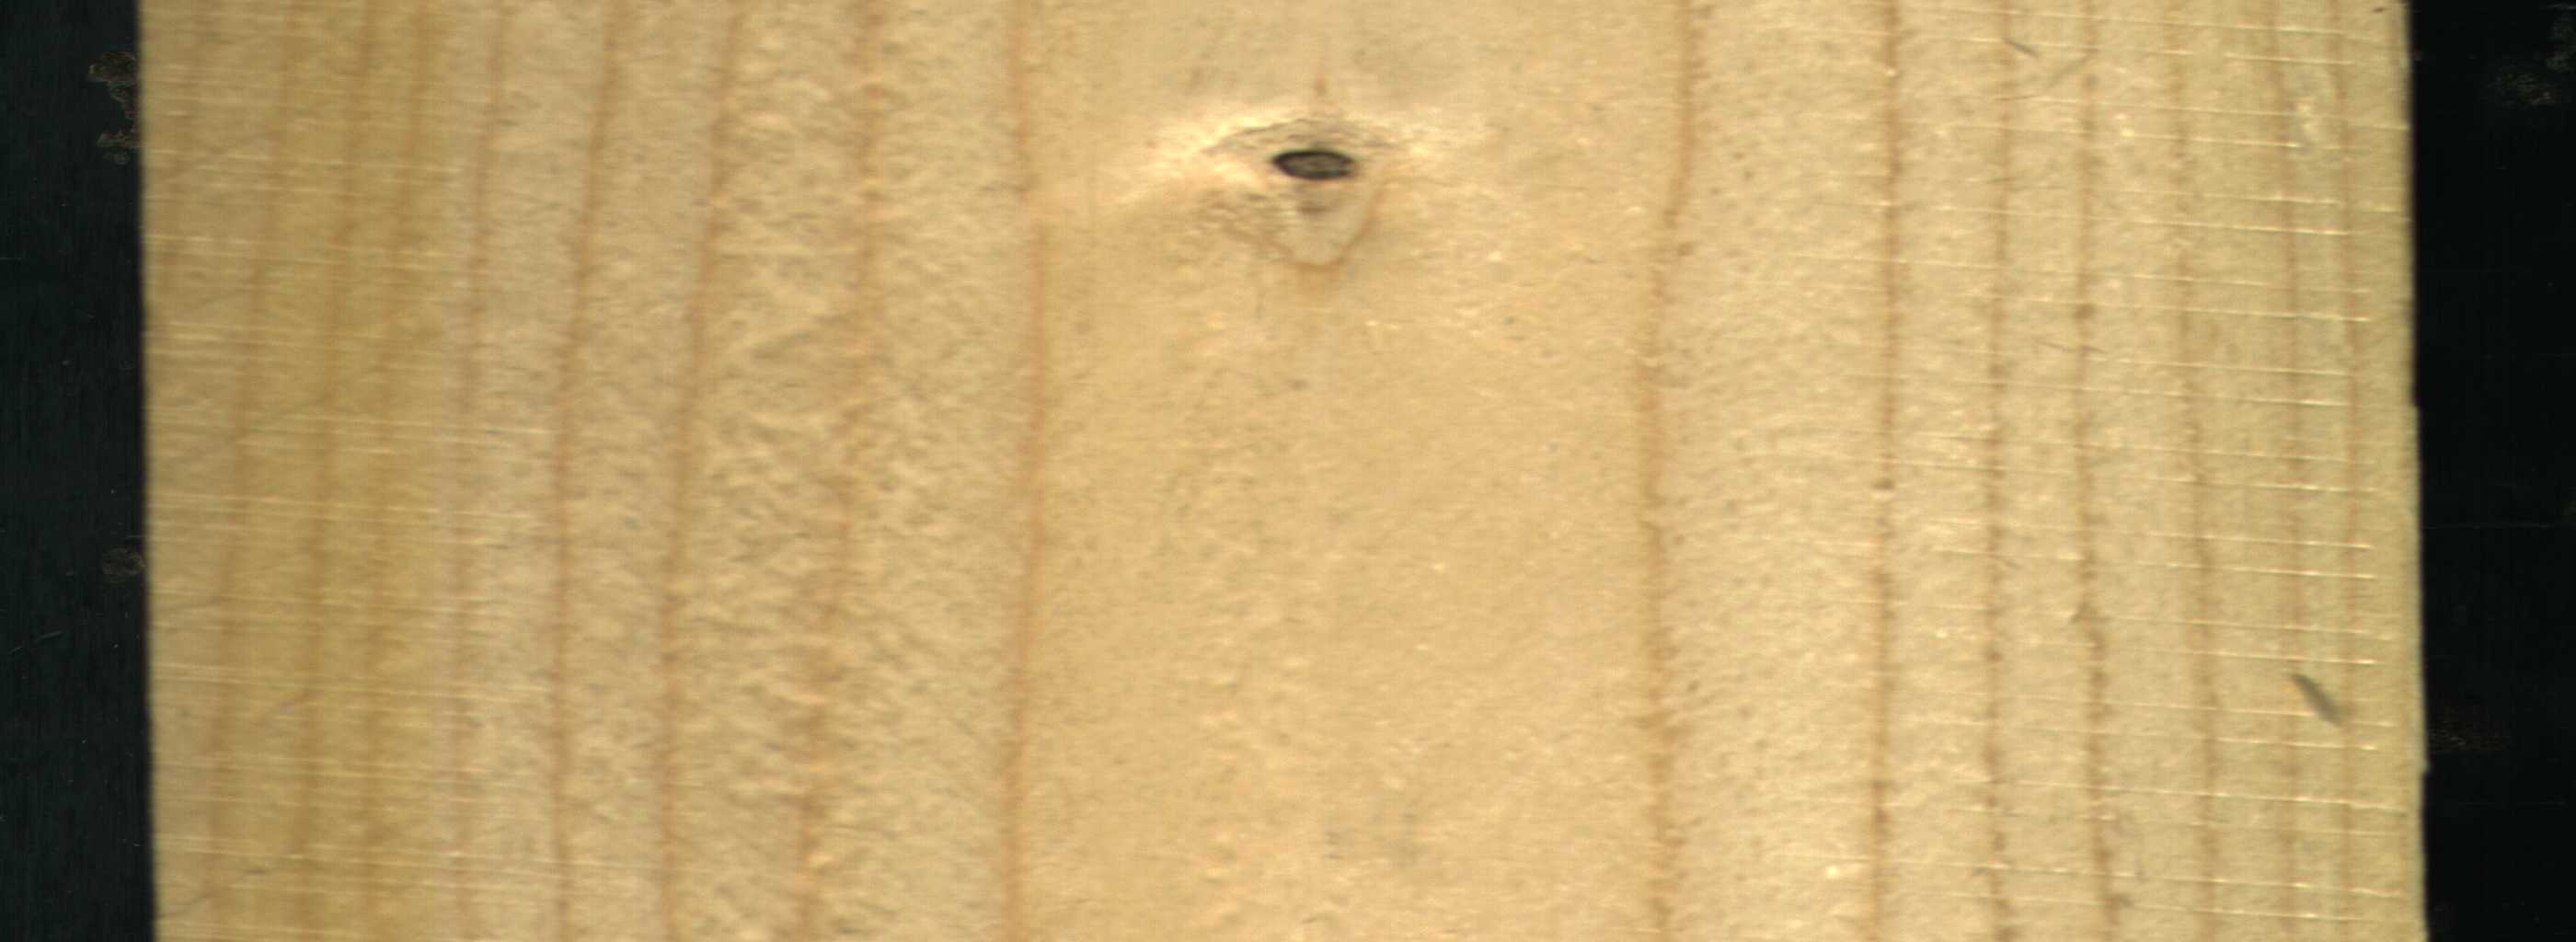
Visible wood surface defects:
Dead_Knot